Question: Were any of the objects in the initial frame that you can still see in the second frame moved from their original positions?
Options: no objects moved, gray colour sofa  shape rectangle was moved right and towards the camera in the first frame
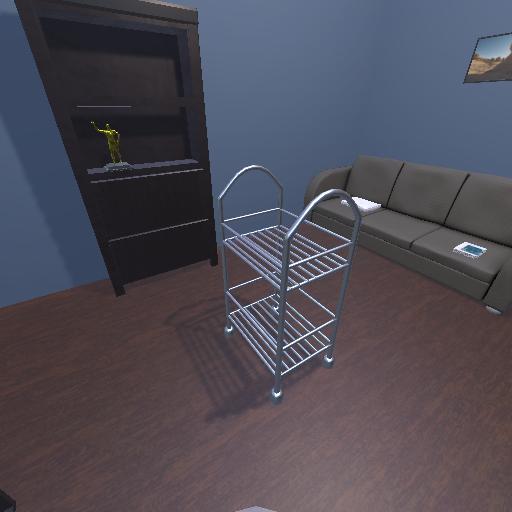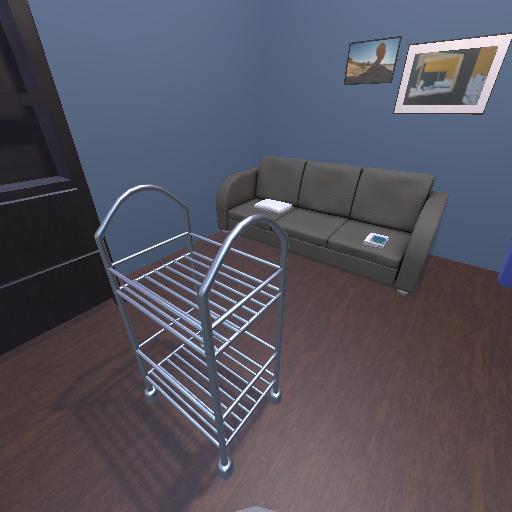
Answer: no objects moved